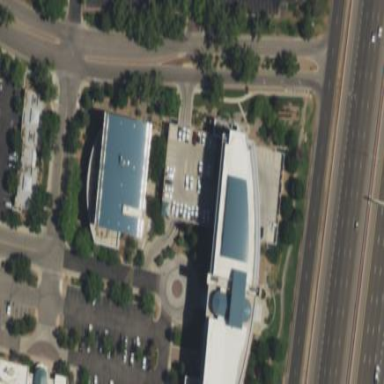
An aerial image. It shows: Office building.